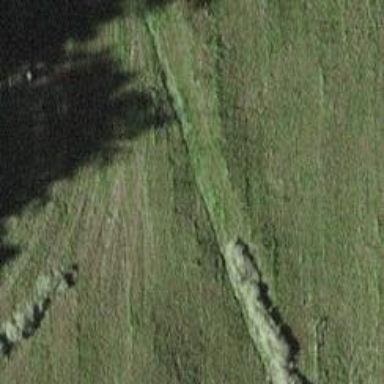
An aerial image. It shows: Track with very rough surface.